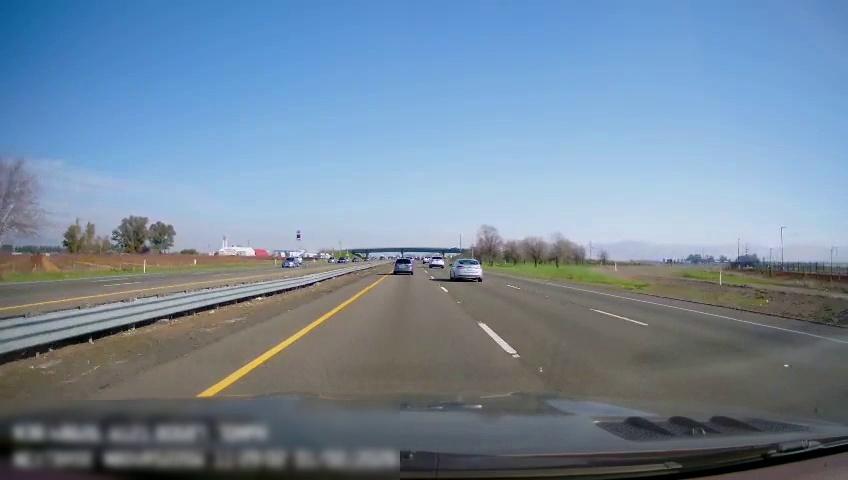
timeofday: Day
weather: Sunny
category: Drivable Space
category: Drivable Space
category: Vehicles | SUV
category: Vehicles | SUV
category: Vehicles | SUV
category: Vehicles | SUV
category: Lanes | Current Lane
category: Lanes | Current Lane
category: Lanes | Alternate Lane
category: Lanes | Alternate Lane
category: Lanes | Opposite Lane
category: Lanes | Opposite Lane
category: Lanes | Opposite Lane